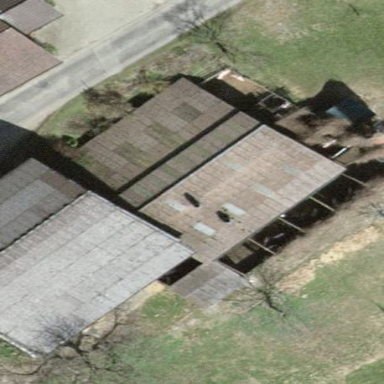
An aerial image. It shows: Flat roofed farm auxiliary building.